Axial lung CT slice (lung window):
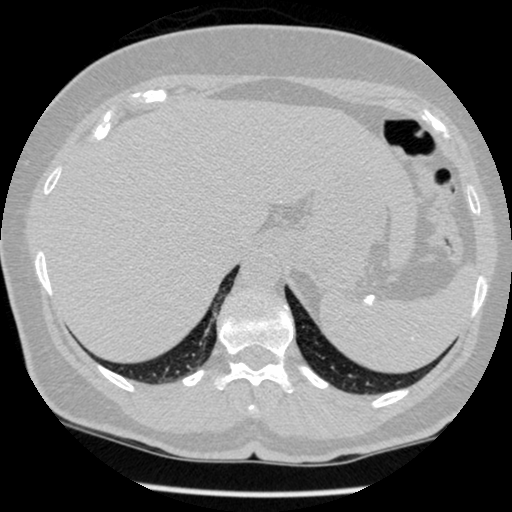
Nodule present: no